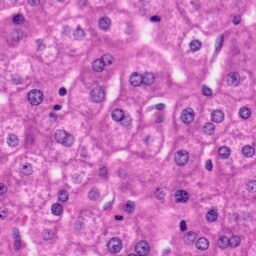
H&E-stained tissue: Liver